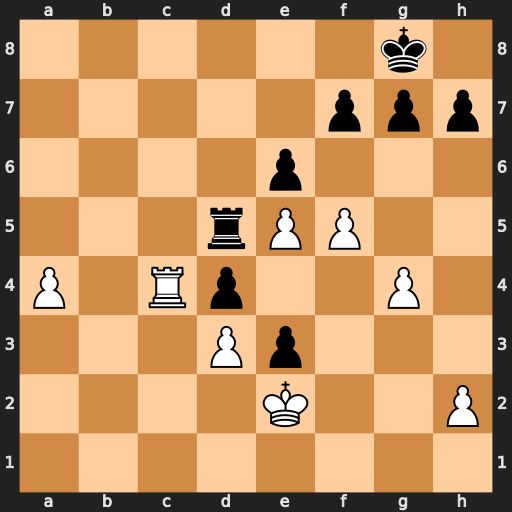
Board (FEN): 6k1/5ppp/4p3/3rPP2/P1Rp2P1/3Pp3/4K2P/8
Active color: w
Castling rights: -
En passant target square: -
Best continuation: Rc8+ Rd8 Rxd8#